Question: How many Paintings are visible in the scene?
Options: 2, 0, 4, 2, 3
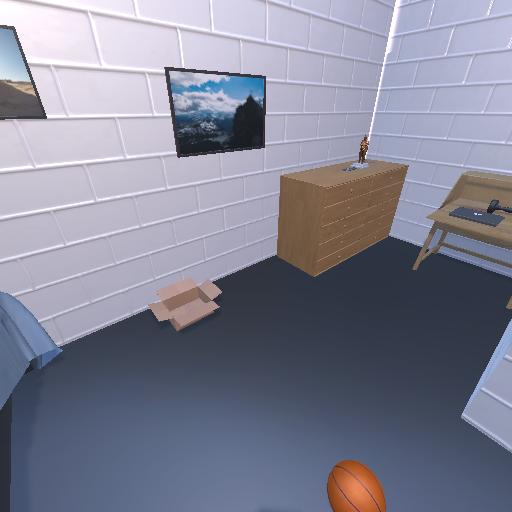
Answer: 2